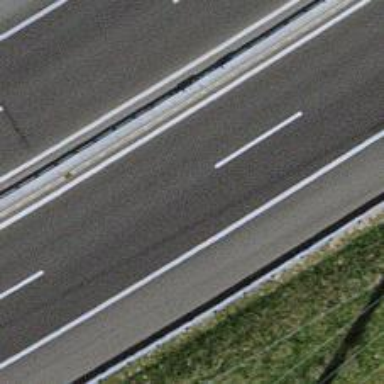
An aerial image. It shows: View of motorway.